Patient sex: M
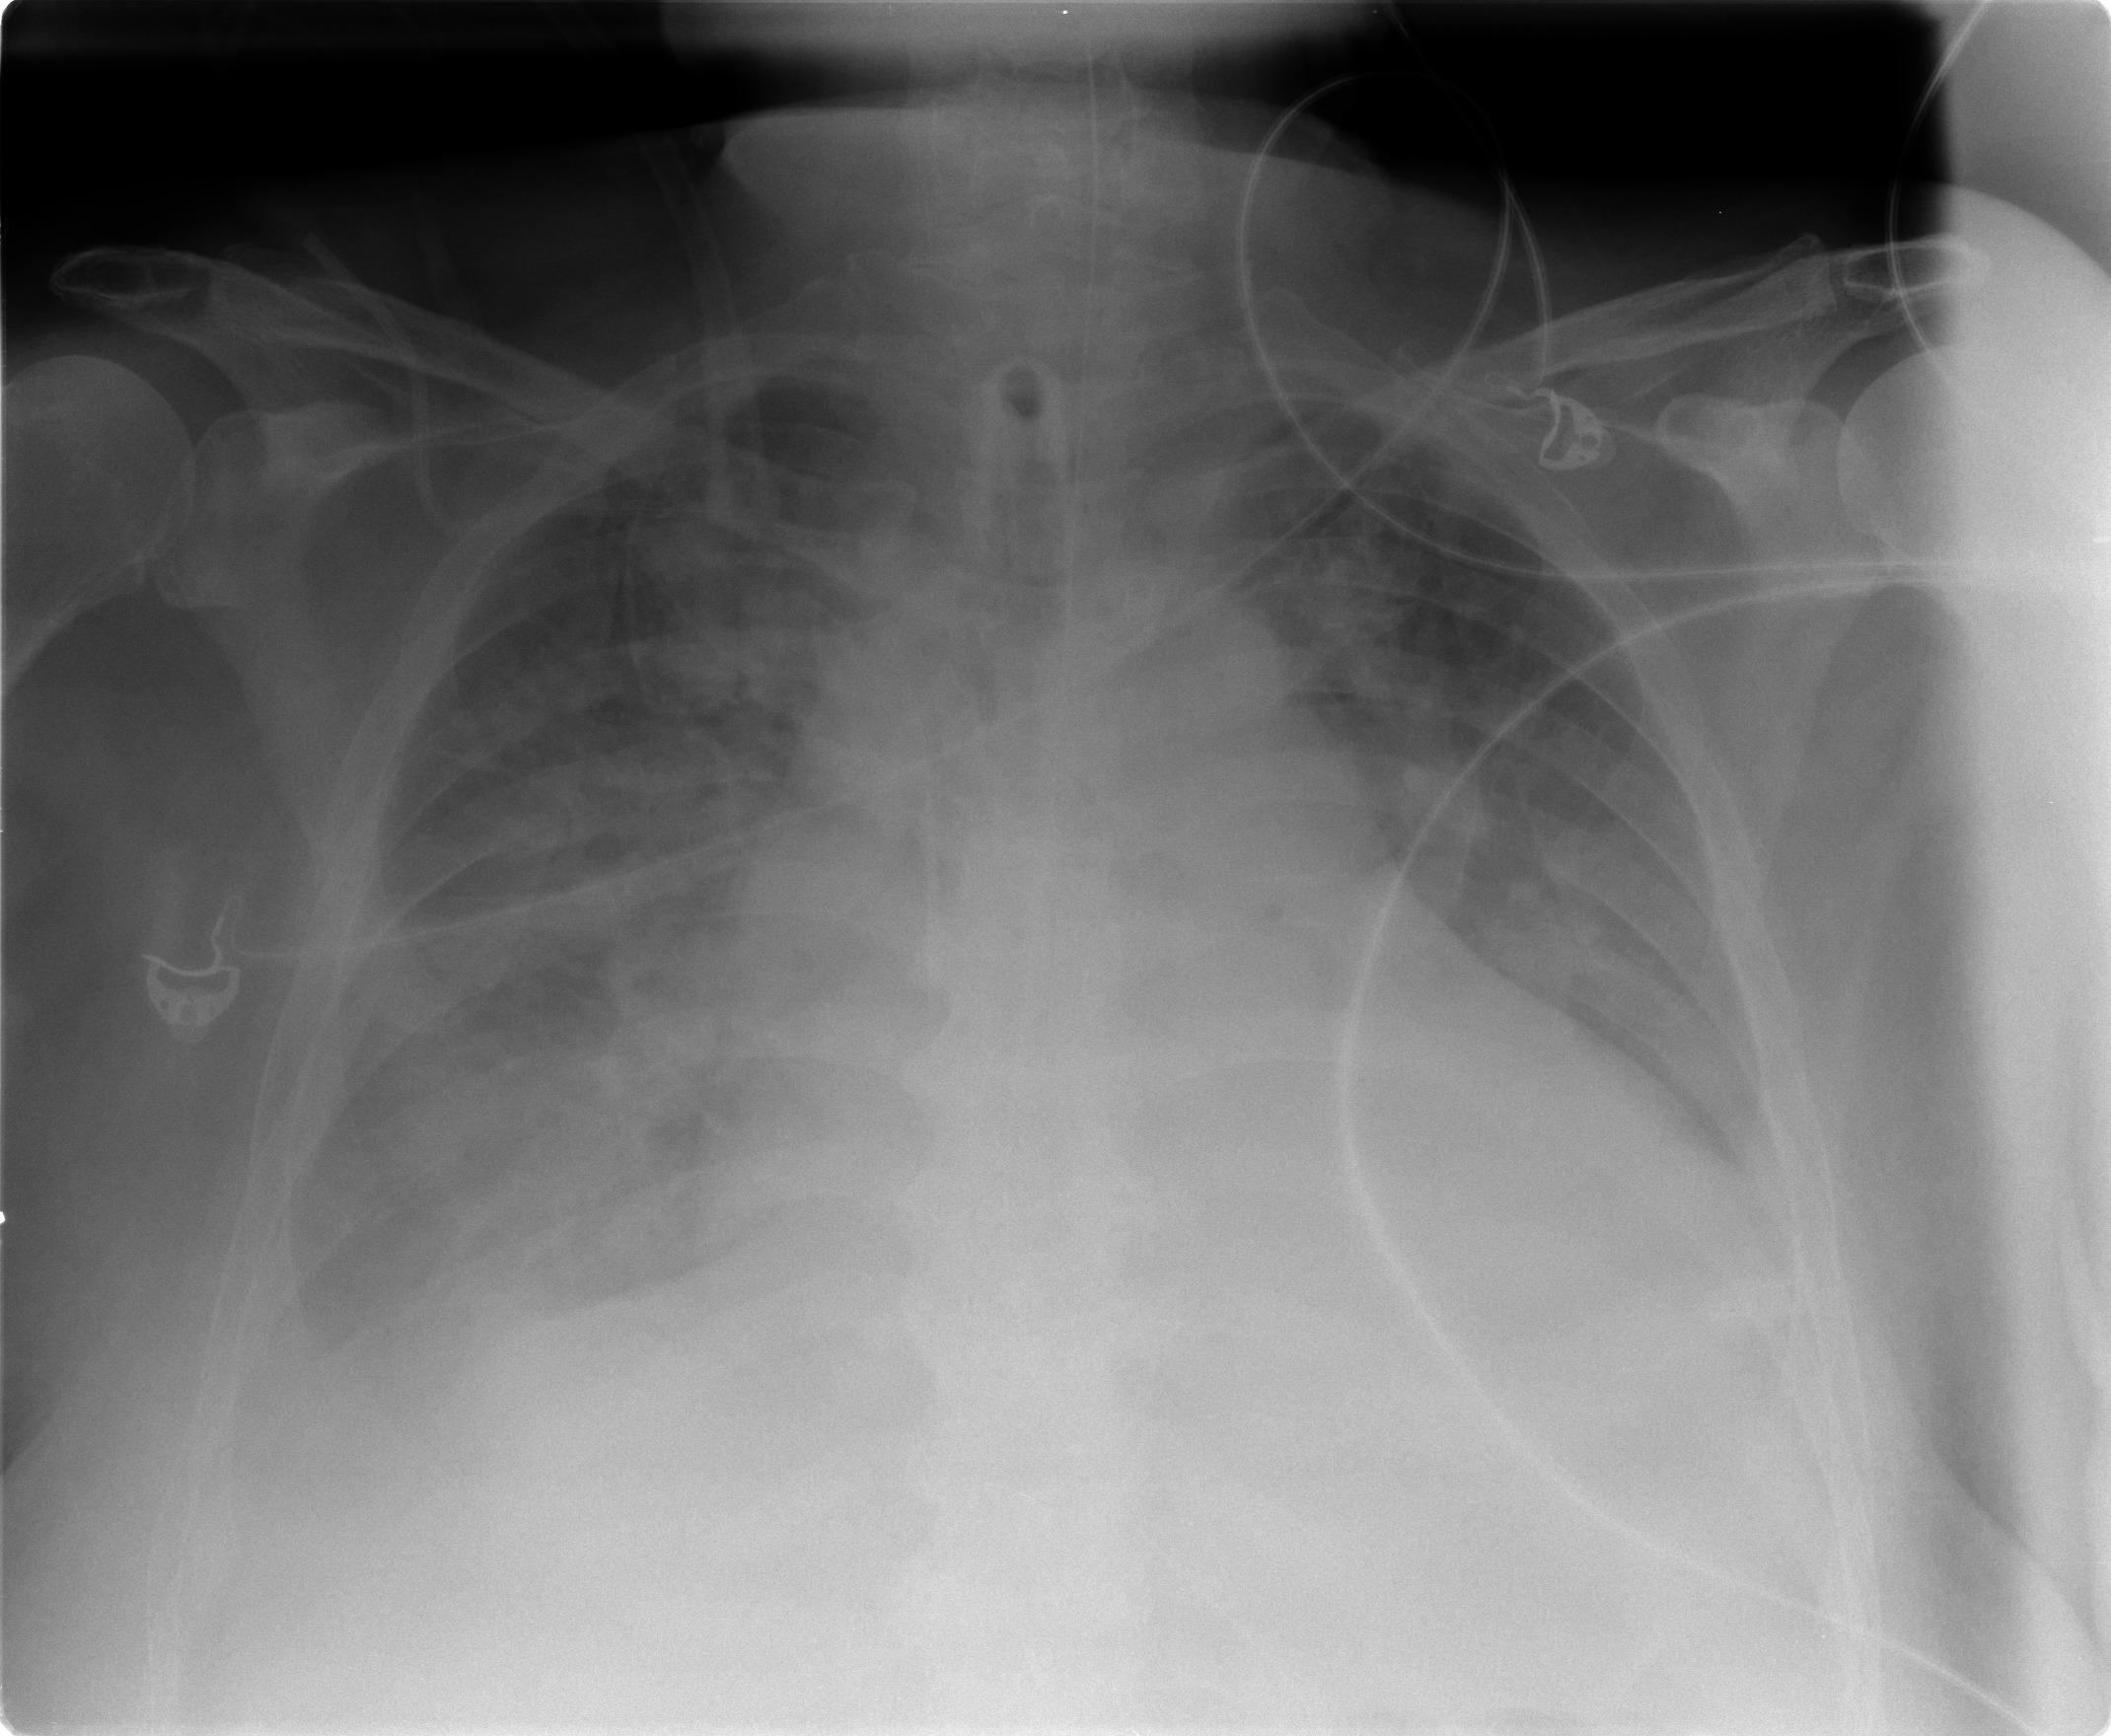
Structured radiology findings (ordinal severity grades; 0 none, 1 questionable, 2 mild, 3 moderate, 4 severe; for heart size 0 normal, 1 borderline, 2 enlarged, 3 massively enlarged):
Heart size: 3
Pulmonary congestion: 2
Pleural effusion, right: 2
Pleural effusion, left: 2
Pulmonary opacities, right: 3
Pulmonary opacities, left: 3
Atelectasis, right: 2
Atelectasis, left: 2